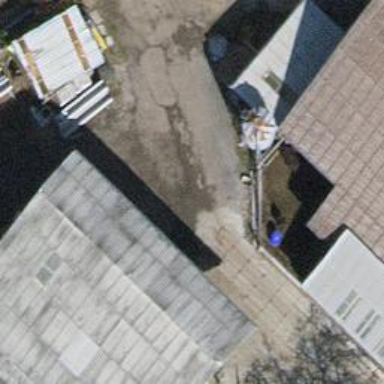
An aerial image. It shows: Driveway made of paving stones.